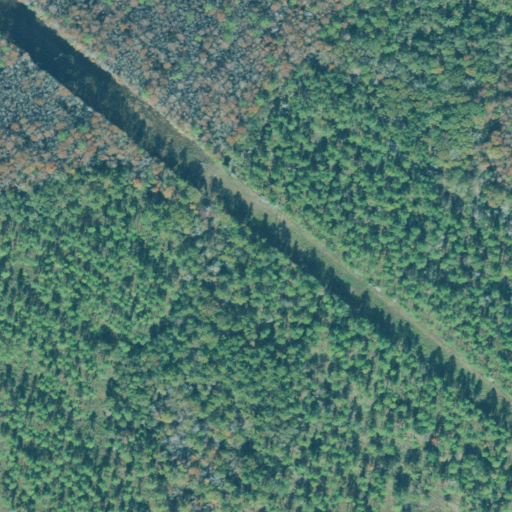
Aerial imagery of island in Georgia named Pine Island containing woody wetlands, evergreen forest, and herbaceous wetlands